Aerial crown-view tile of a tropical tree (Barro Colorado Island, Panama), acquired 20240716:
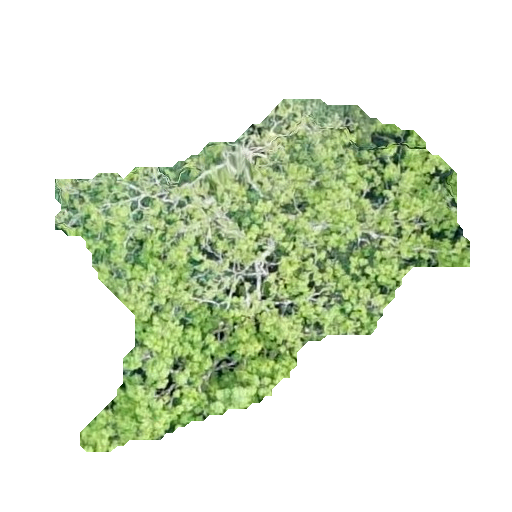
Species: Tabebuia rosea
GBIF accepted scientific name: Tabebuia rosea
Crown area: 129.44 m²